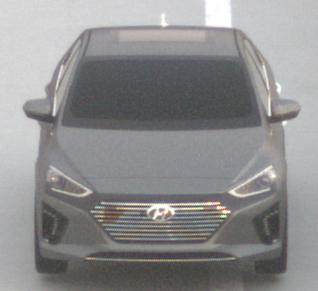
Make: Hyundai
Model: IONIQ Hybrid
Detailed model: IONIQ (AE) Hybrid
Model produced from: 2016/10
Model produced until: 2018/08
Doors: 5
Color: gray
Road condition: dry road
Daytime: sunrise or sunset
Contrast: low contrast